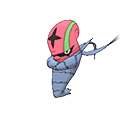
Pok\u00e9mon: accelgor